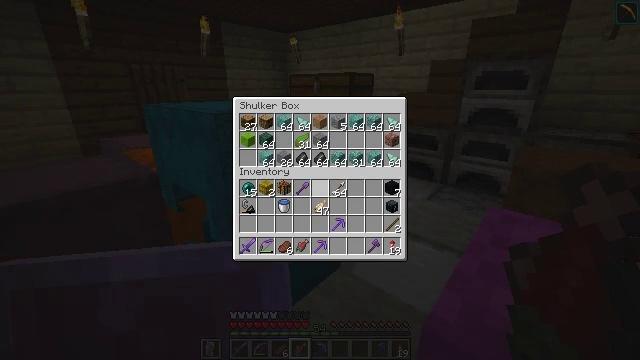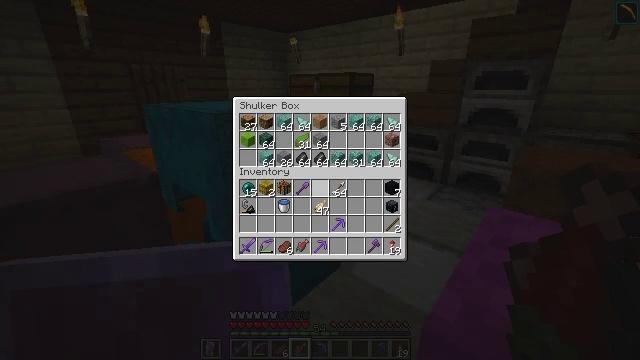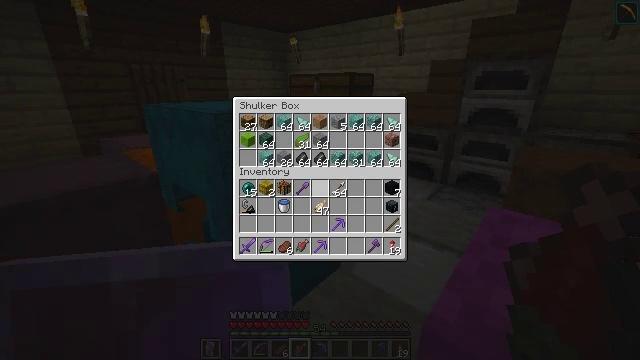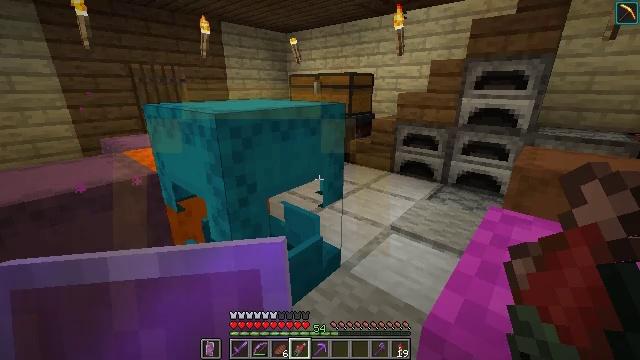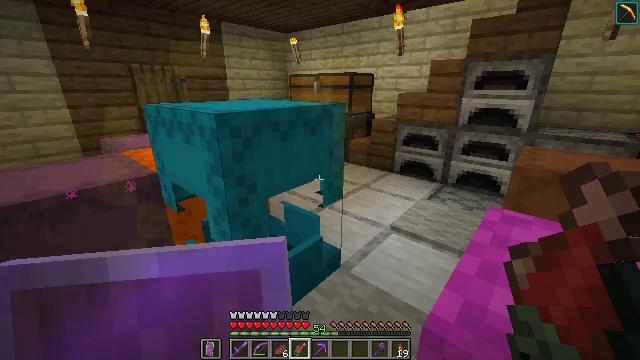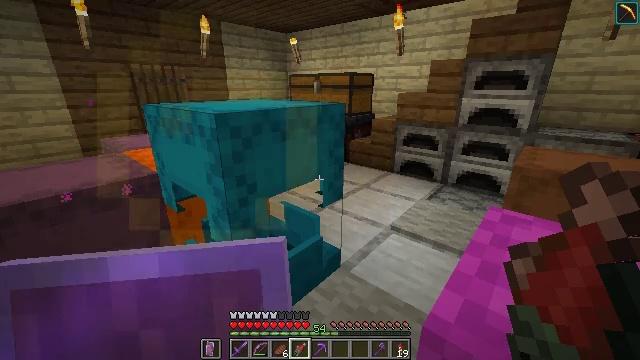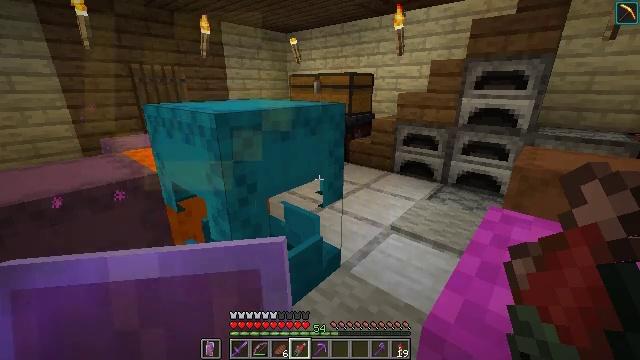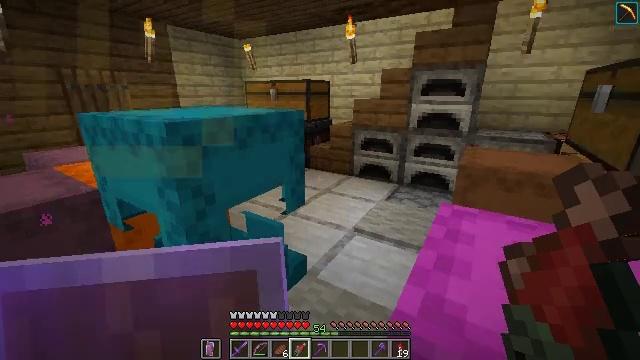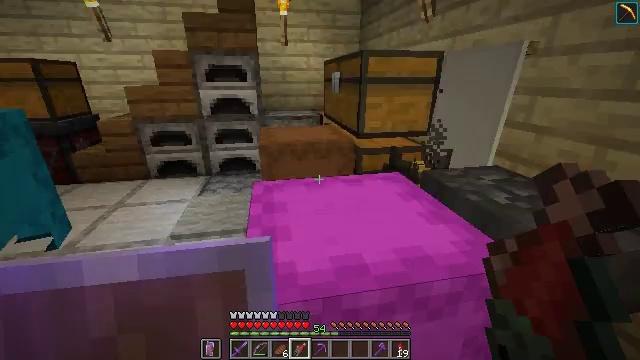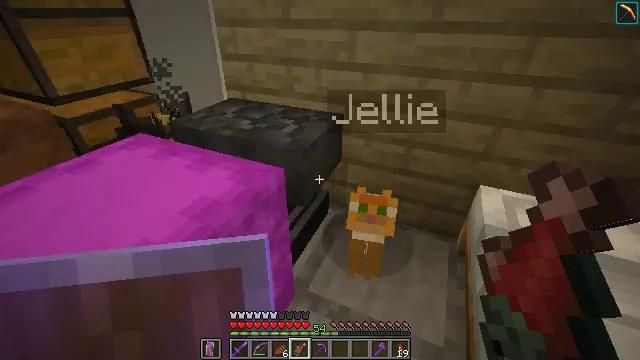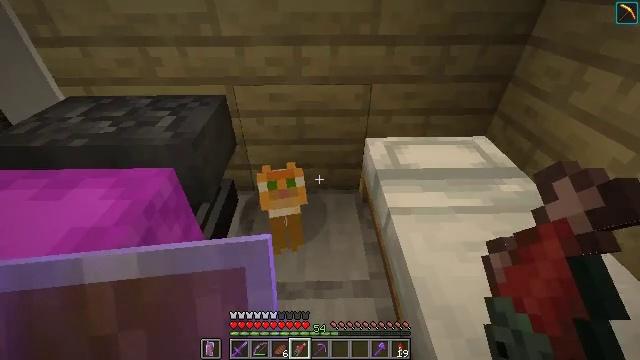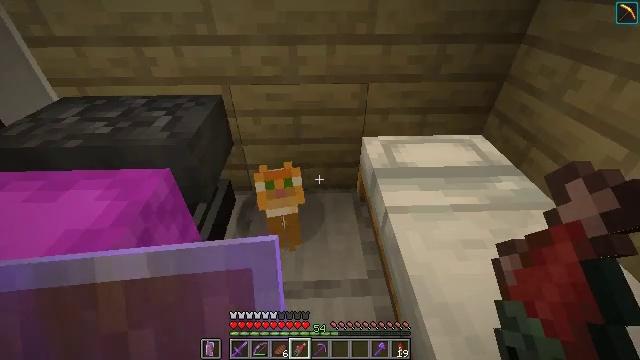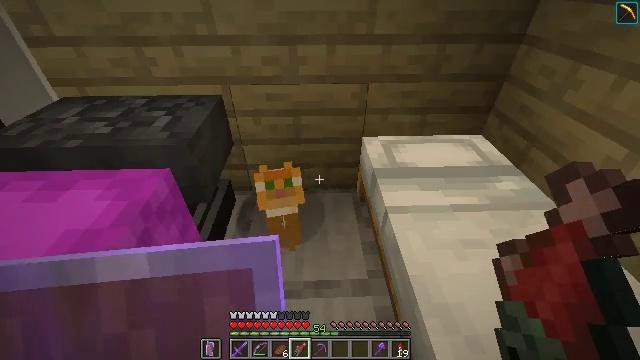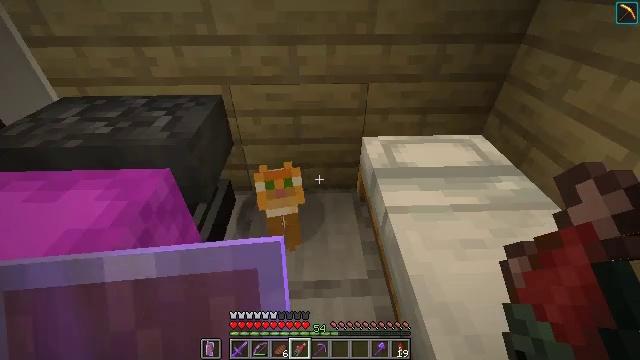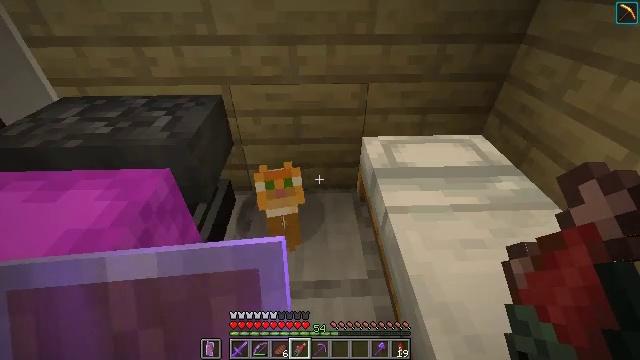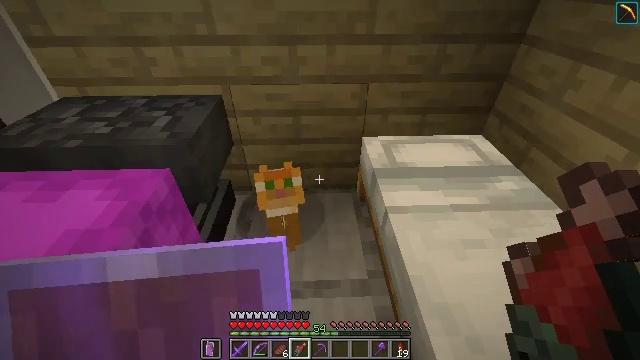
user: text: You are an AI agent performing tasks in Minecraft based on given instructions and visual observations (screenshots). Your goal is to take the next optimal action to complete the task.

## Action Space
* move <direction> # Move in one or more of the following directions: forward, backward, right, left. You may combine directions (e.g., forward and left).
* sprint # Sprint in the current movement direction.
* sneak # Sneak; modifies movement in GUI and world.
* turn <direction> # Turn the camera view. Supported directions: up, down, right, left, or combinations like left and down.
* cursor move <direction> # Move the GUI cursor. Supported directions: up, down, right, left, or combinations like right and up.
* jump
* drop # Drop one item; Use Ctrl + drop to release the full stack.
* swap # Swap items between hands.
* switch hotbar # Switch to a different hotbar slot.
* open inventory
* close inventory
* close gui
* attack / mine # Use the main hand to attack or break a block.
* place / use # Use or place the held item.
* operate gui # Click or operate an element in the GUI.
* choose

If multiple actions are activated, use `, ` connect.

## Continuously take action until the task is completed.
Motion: motion action
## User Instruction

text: Break the brown shulker box to pick it up.
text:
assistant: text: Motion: no_op
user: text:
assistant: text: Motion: no_op
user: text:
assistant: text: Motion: no_op
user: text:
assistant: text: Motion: no_op
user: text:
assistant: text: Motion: no_op
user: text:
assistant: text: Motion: no_op
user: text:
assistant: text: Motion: turn right and up
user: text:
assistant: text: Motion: turn right and down
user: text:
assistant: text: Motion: turn right and down
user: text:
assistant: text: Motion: turn right and down
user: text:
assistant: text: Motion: no_op
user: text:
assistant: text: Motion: no_op
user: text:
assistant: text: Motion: no_op
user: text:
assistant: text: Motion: no_op
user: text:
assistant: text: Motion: no_op
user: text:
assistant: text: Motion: no_op
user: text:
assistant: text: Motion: turn left and down
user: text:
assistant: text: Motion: turn left and down
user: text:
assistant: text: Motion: turn left
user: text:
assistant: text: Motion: no_op
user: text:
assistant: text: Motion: turn left
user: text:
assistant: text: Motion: no_op
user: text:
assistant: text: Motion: use / place
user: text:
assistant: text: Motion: use / place
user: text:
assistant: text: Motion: use / place
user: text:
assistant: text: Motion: use / place
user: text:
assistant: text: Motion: use / place
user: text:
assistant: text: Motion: use / place
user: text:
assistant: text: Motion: no_op
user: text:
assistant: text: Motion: use / place